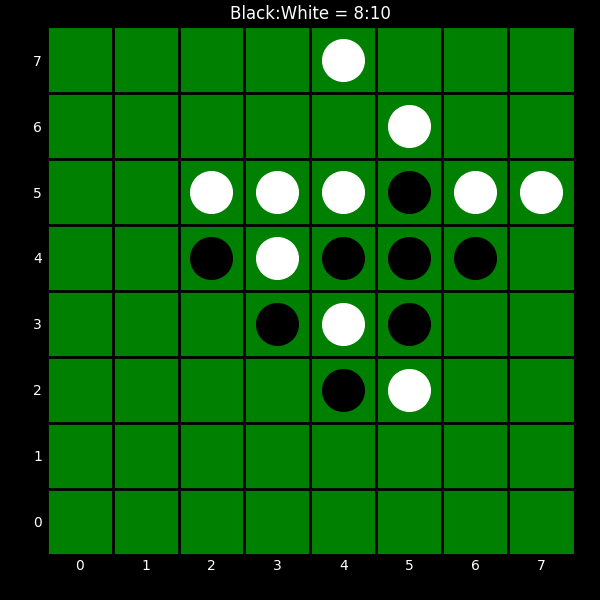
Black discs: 8
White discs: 10